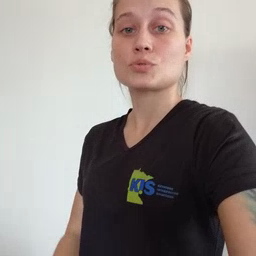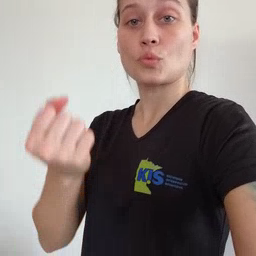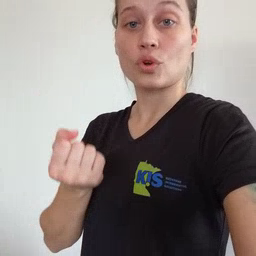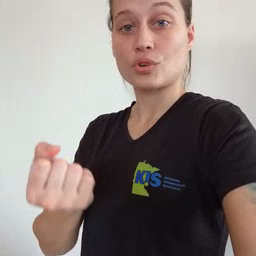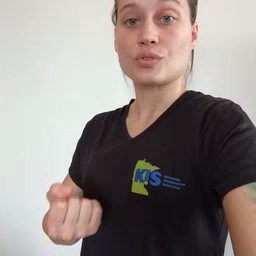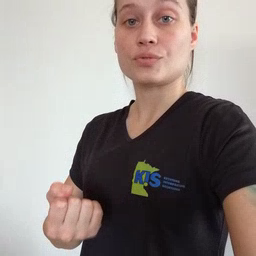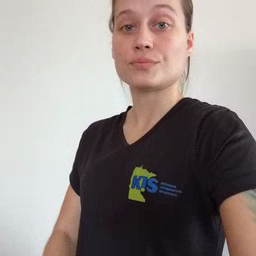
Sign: drawer